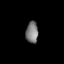
Tissue: lung
Cell type: Endothelial cells
Senescence score: 0.5629
Nuclear area (px): 262
Mean DAPI intensity: 121.156